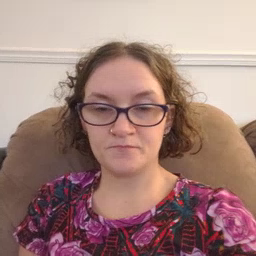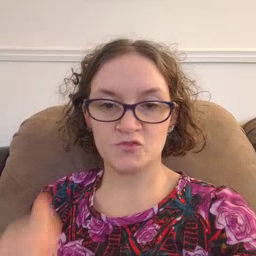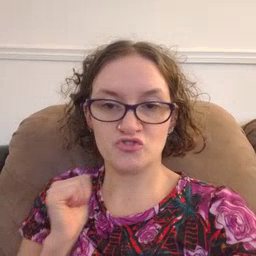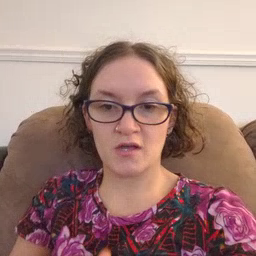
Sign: jacket